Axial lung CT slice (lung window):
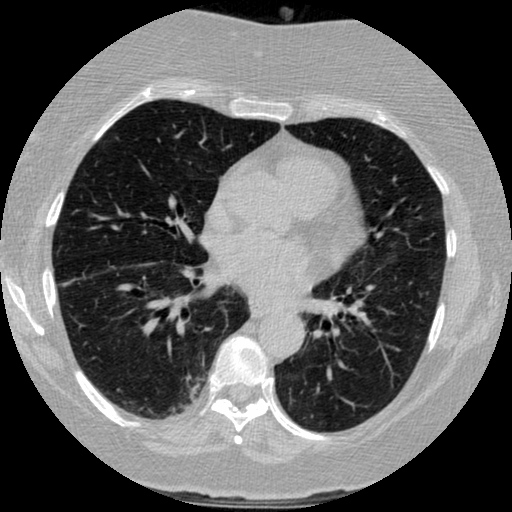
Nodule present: no